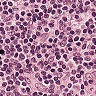
Metastatic tissue present: no